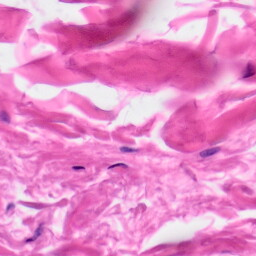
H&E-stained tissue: Skin